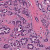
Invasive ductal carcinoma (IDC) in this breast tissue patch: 1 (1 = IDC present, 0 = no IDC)